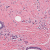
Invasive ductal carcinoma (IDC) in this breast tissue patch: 0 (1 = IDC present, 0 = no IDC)